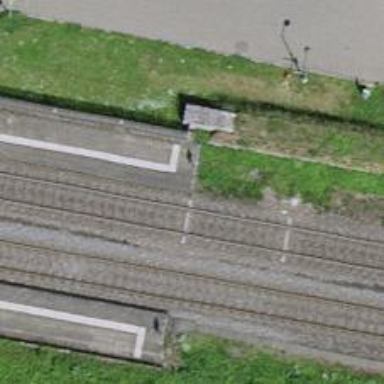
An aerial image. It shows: Close-up of railway platform edge.